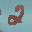
Label: 2